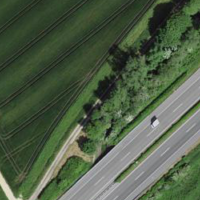
EUNIS habitat code: 57
Species observed at this site:
Euonymus europaeus
Prunus spinosa